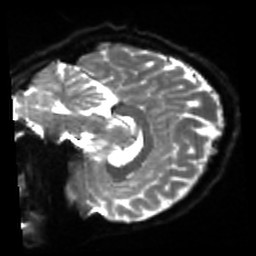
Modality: sbref
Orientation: sagittal
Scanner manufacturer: siemens
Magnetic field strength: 3 T
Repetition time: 4 s
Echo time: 0.0594 s